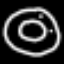
Label: donut